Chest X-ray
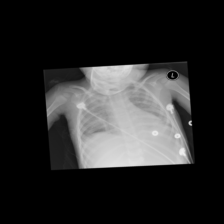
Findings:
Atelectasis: positive
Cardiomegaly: negative
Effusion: negative
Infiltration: positive
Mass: negative
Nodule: negative
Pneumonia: negative
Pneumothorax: negative
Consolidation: negative
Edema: negative
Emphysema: negative
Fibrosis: negative
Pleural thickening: negative
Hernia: negative